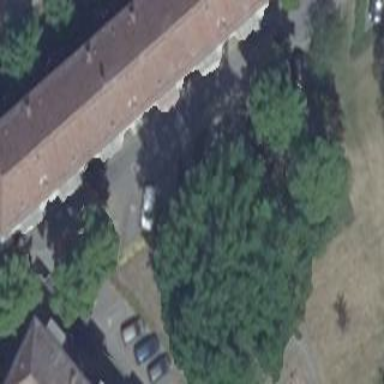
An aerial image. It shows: Diagonal street-side parking area with sett surface.